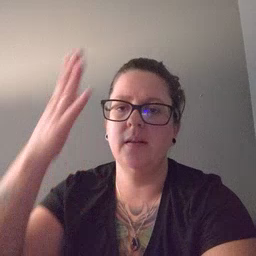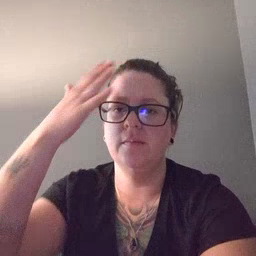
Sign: hat